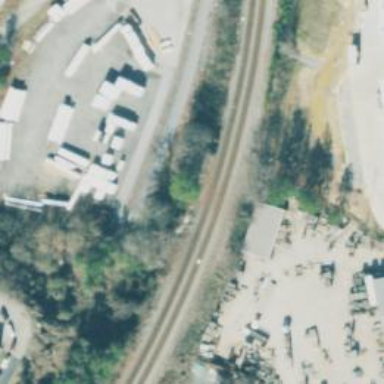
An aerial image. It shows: Railway track.